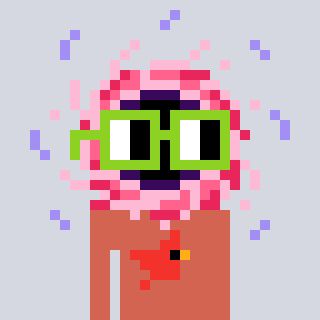
a pixel art character with square light green glasses, a blackhole-shaped head and a peachy-colored body on a cool background